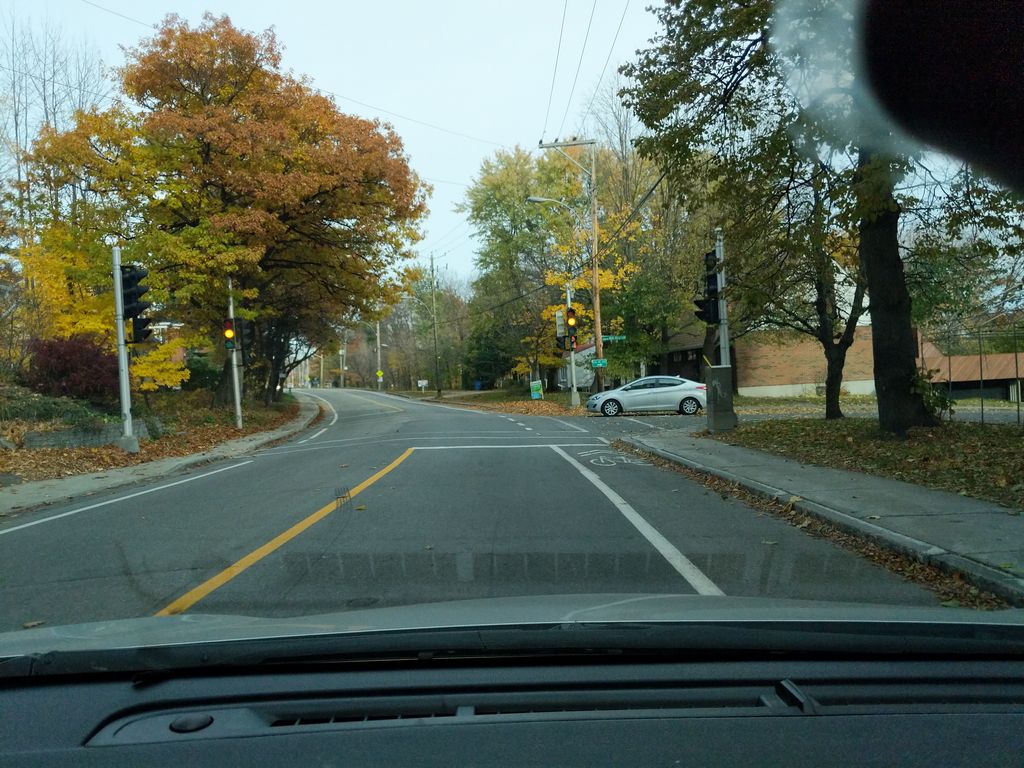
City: quebec_city